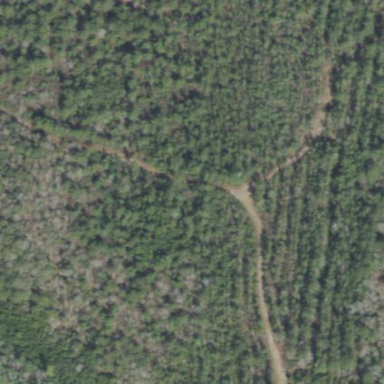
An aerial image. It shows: Forest area dominated by needle-leaved trees.